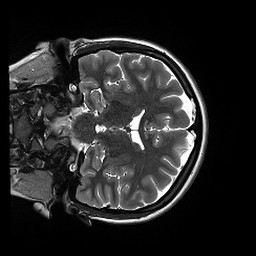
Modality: T2w
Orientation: coronal
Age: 18
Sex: female